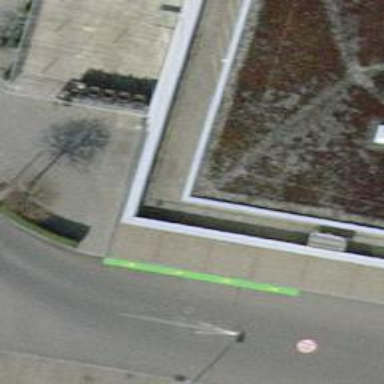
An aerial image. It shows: Charging station.